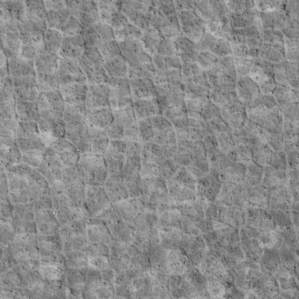
Label: non_frost